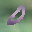
Label: 0